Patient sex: M
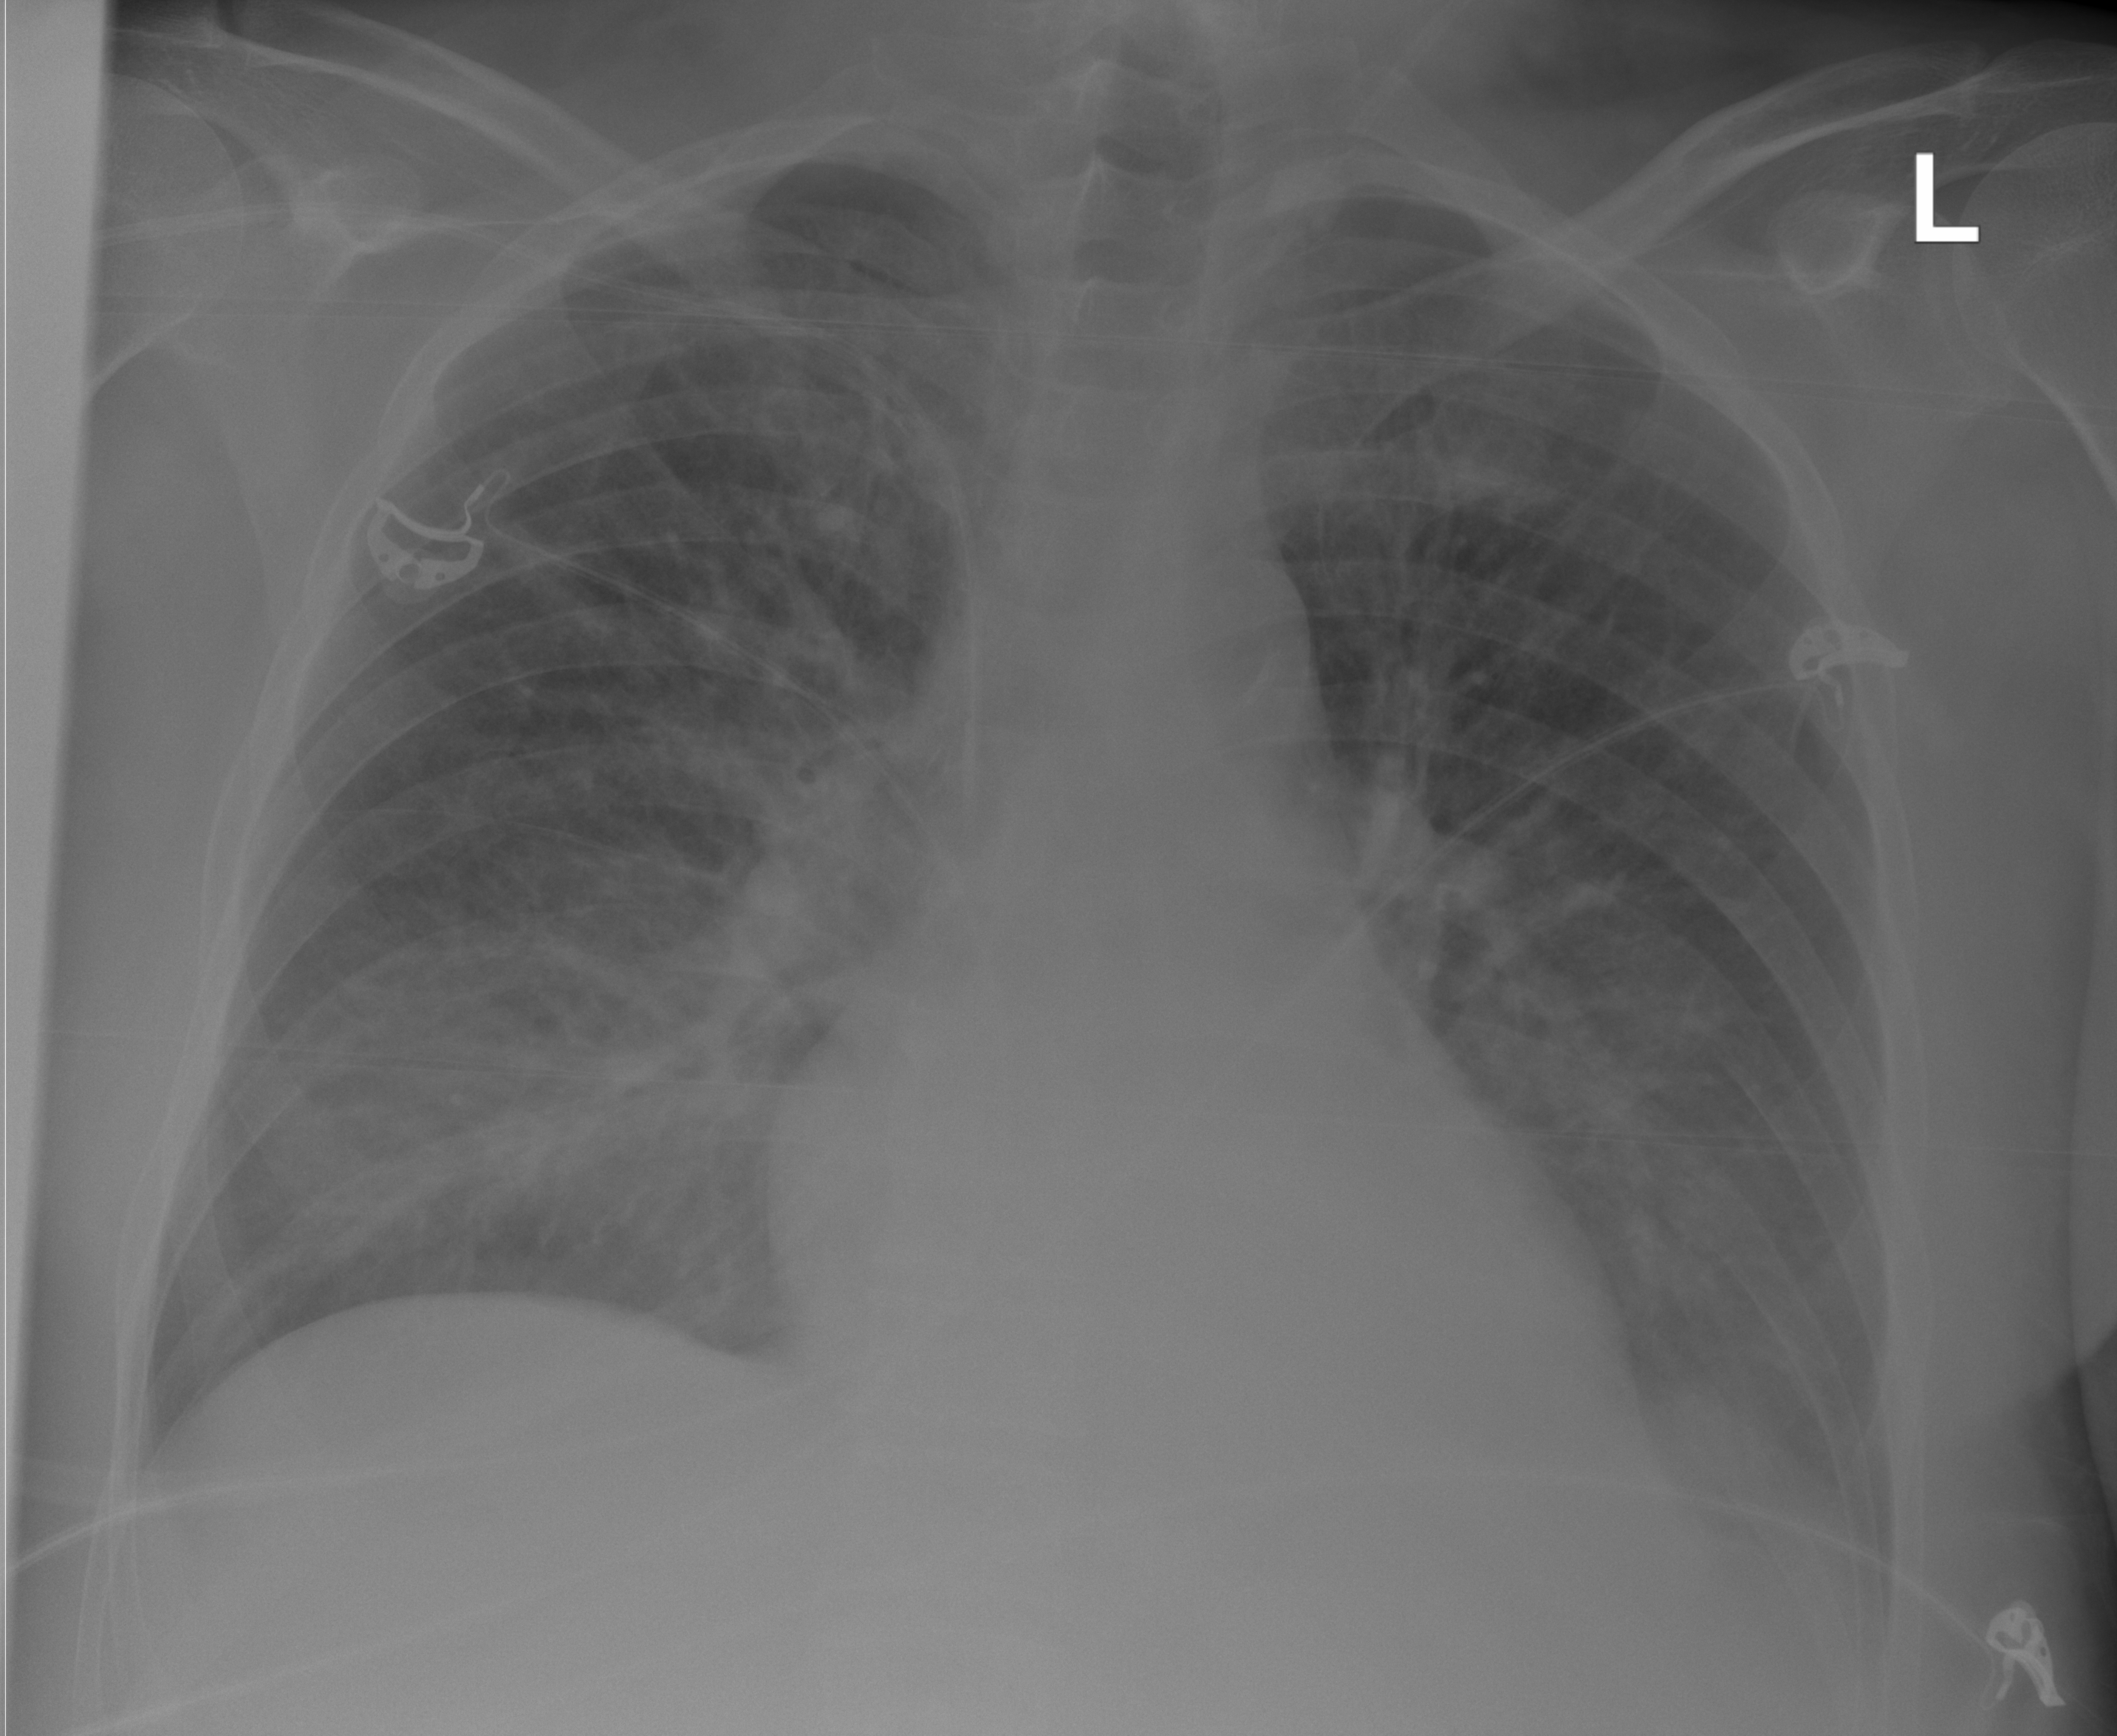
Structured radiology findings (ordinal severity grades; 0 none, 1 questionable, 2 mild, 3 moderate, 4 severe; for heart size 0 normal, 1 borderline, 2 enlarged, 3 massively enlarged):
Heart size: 1
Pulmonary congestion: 2
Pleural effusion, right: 0
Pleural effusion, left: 2
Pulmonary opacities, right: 2
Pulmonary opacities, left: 0
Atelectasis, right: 0
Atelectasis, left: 0